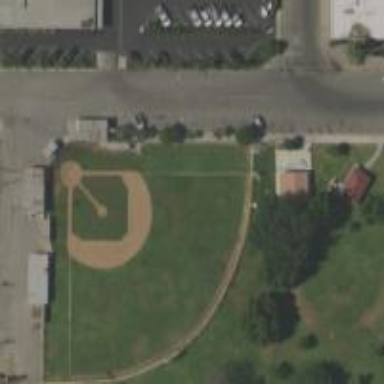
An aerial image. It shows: Baseball pitch for leisure land.